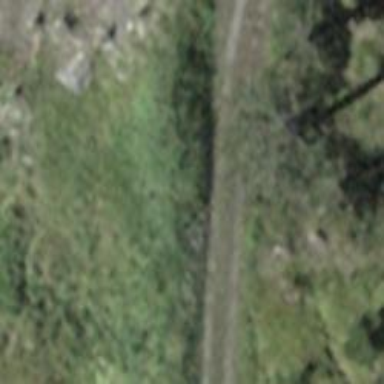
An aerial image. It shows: Compacted agricultural track of grade3.